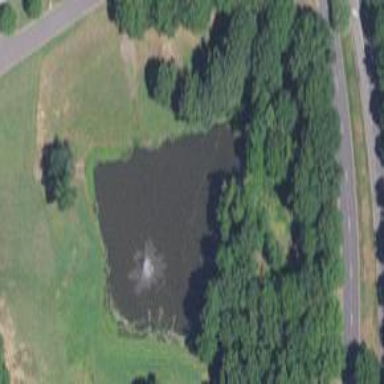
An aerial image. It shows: Pond with natural water.